Field crop: maize
Growth stage: 2
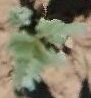
Species: datura